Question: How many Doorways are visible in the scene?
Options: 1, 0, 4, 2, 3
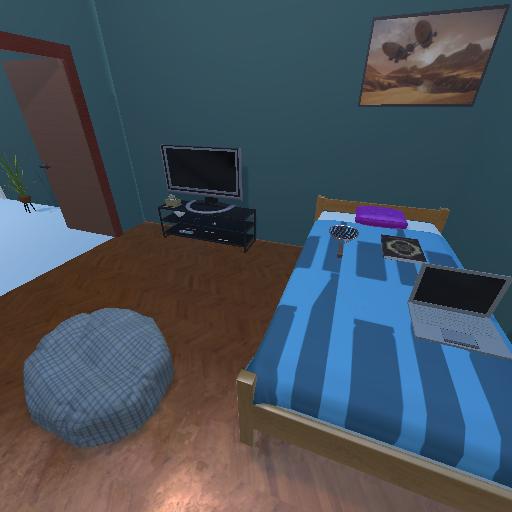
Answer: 1